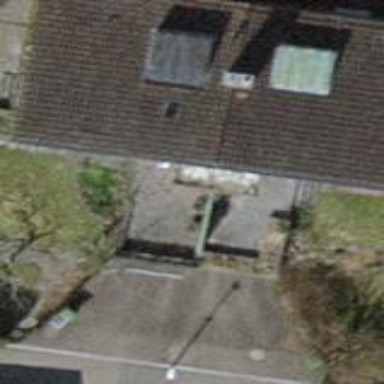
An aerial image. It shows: Semi-detached house.